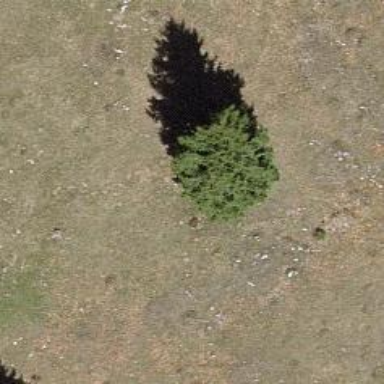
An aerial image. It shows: Needle-leaved tree in natural setting.